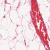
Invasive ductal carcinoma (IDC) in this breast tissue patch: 0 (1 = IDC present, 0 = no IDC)